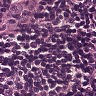
Metastatic tissue present: no